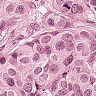
Metastatic tissue present: yes